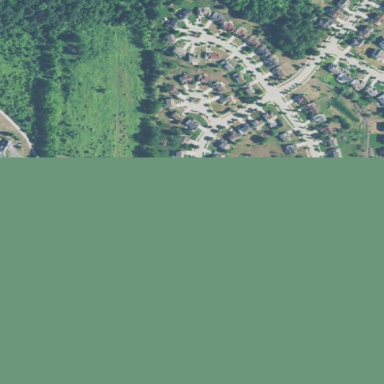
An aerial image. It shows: Single-family residential area.